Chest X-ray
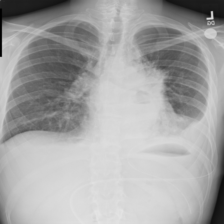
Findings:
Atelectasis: negative
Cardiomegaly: negative
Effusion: positive
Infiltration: negative
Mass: positive
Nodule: negative
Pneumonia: negative
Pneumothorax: negative
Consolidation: negative
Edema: negative
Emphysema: negative
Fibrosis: negative
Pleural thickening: negative
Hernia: negative